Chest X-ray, PA view. Patient: 55 years old, sex M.
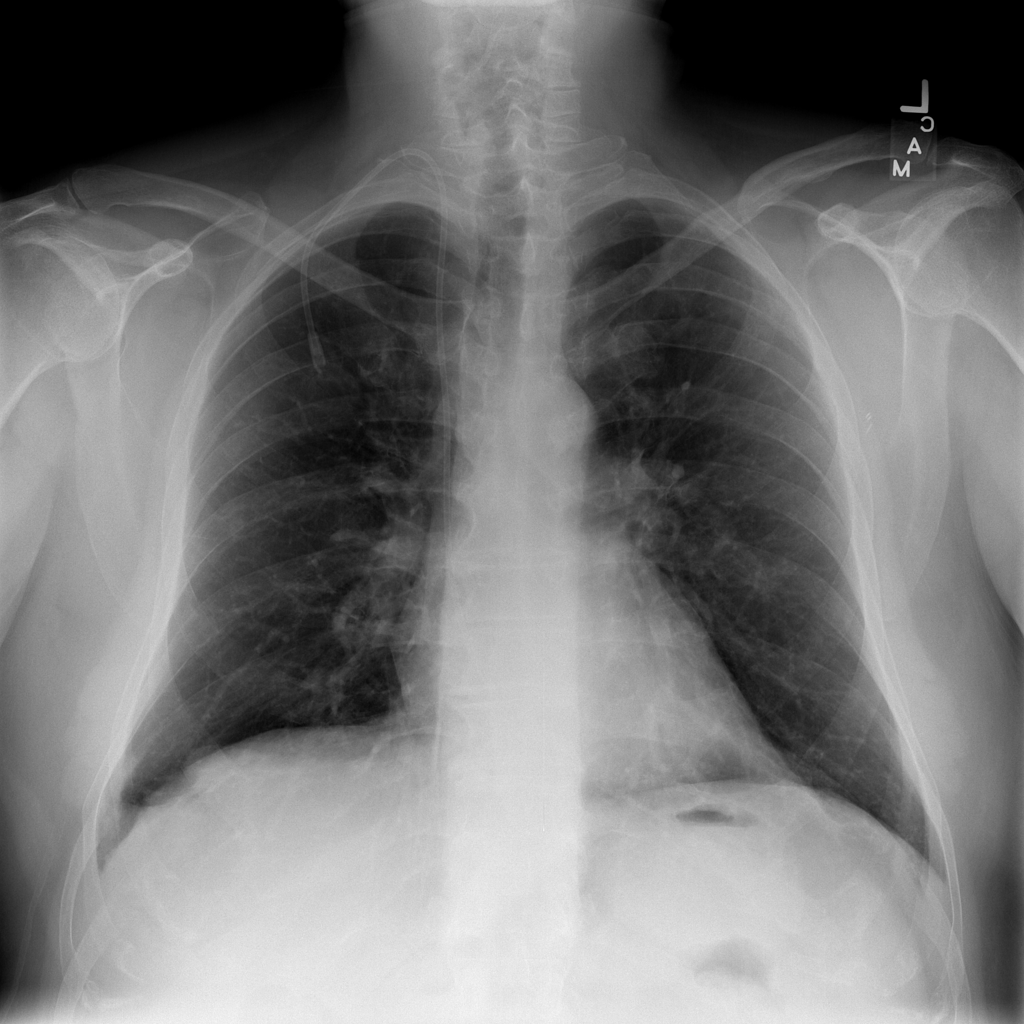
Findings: No Finding